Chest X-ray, PA view. Patient: 53 years old, sex F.
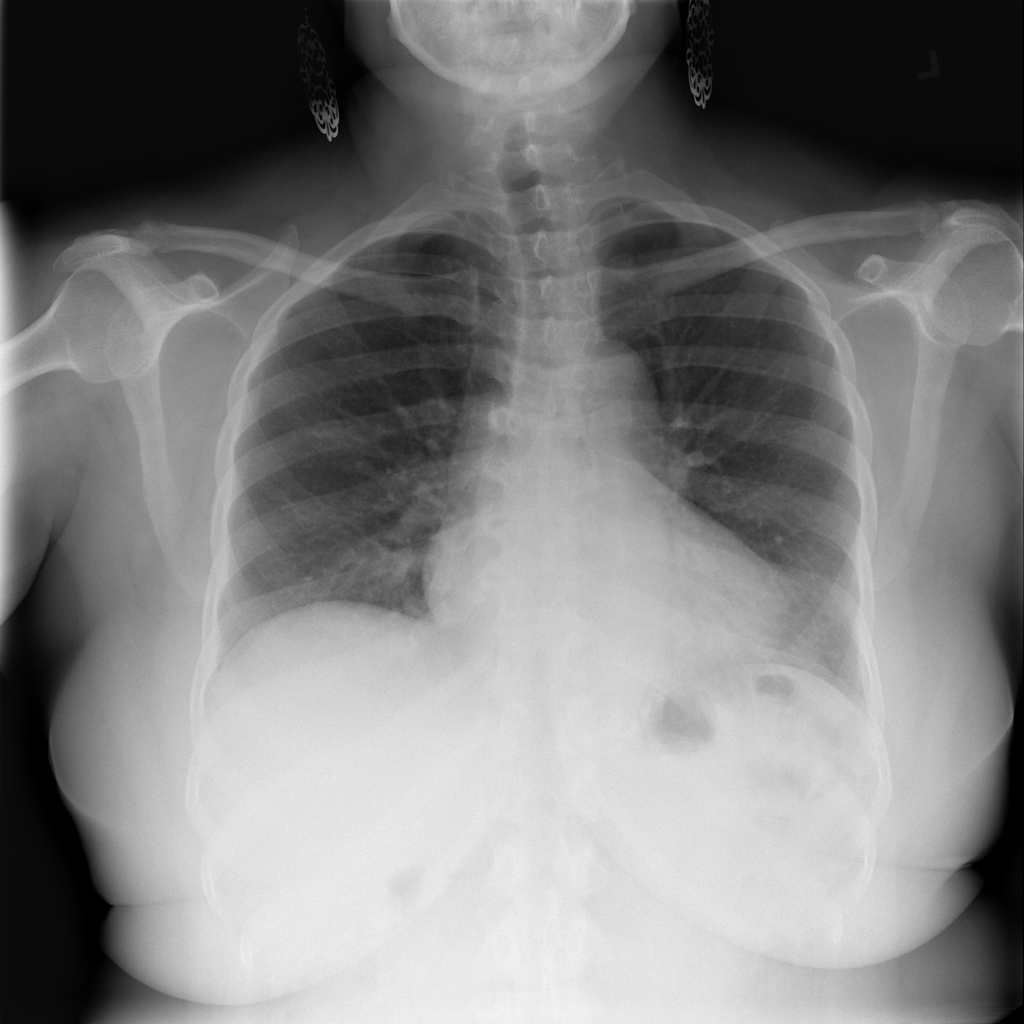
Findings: Infiltration